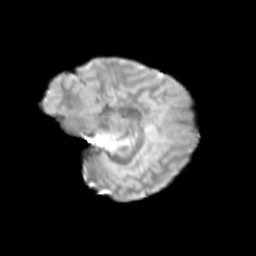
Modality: T2w
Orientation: sagittal
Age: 10
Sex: female
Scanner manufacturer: siemens
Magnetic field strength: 3 T
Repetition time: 3.8 s
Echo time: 0.07 s